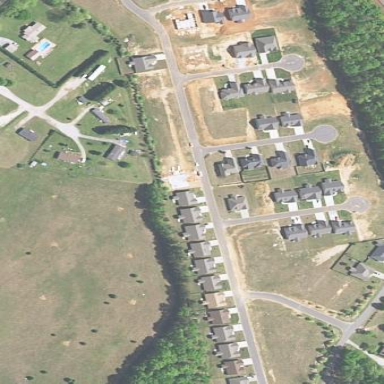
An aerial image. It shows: Residential area within neighborhood.